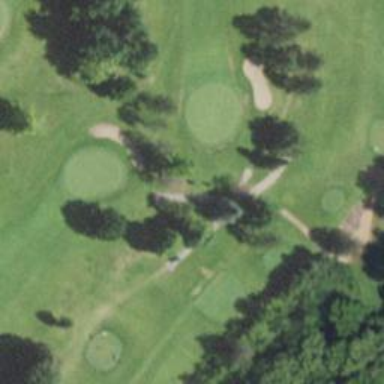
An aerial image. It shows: Nicely maintained asphalt path suitable for golf carts. The track type is grade1.